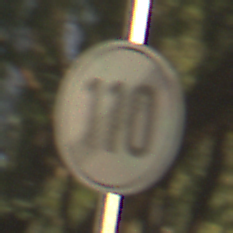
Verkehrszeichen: EndeGeschwindigkeit110
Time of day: SunriseSunset
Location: Outdoor (Suburban)
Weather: Clear
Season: NotSpecified
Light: Natural